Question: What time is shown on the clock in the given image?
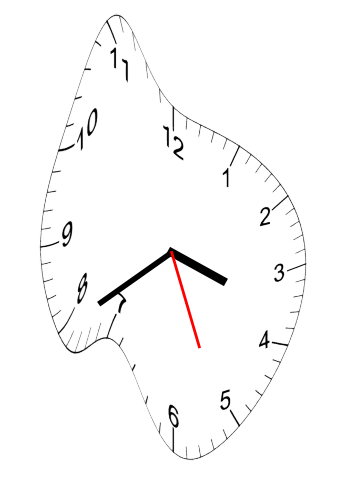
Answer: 03:39:26